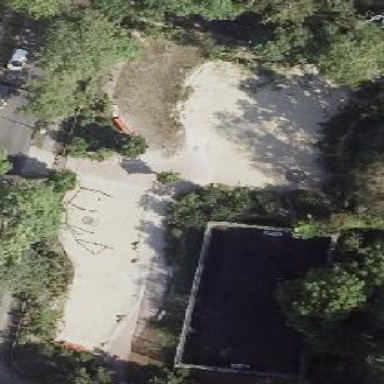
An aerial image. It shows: Playground area for leisure activities on the land.